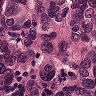
Metastatic tissue present: yes